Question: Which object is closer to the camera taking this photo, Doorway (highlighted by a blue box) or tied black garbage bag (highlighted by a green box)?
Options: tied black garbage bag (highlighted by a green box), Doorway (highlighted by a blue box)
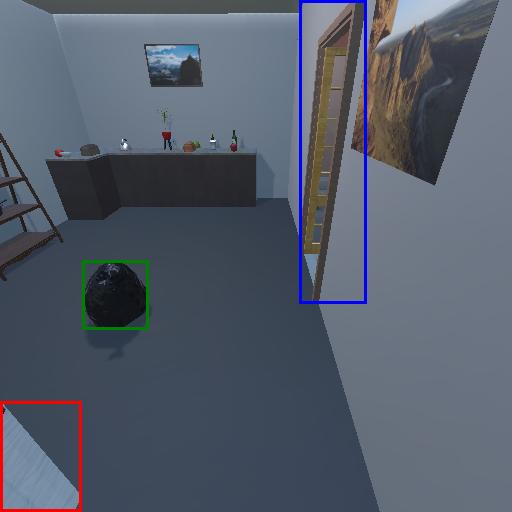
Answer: tied black garbage bag (highlighted by a green box)